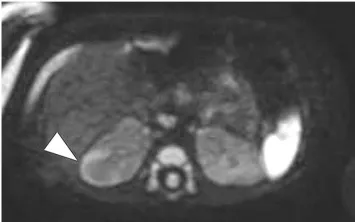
Magnetic resonance imaging (Day 60).
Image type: radiology (mri)